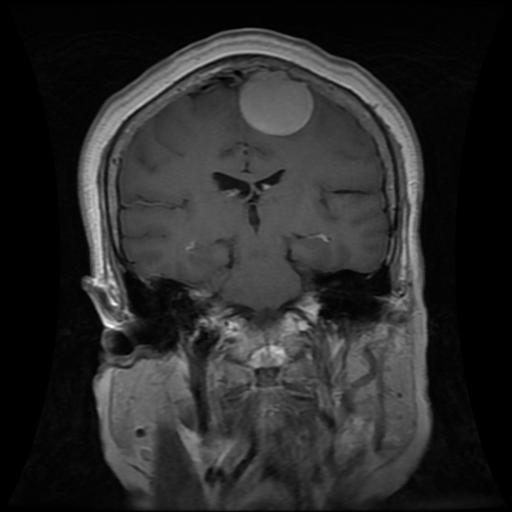
Label: meningioma